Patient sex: M
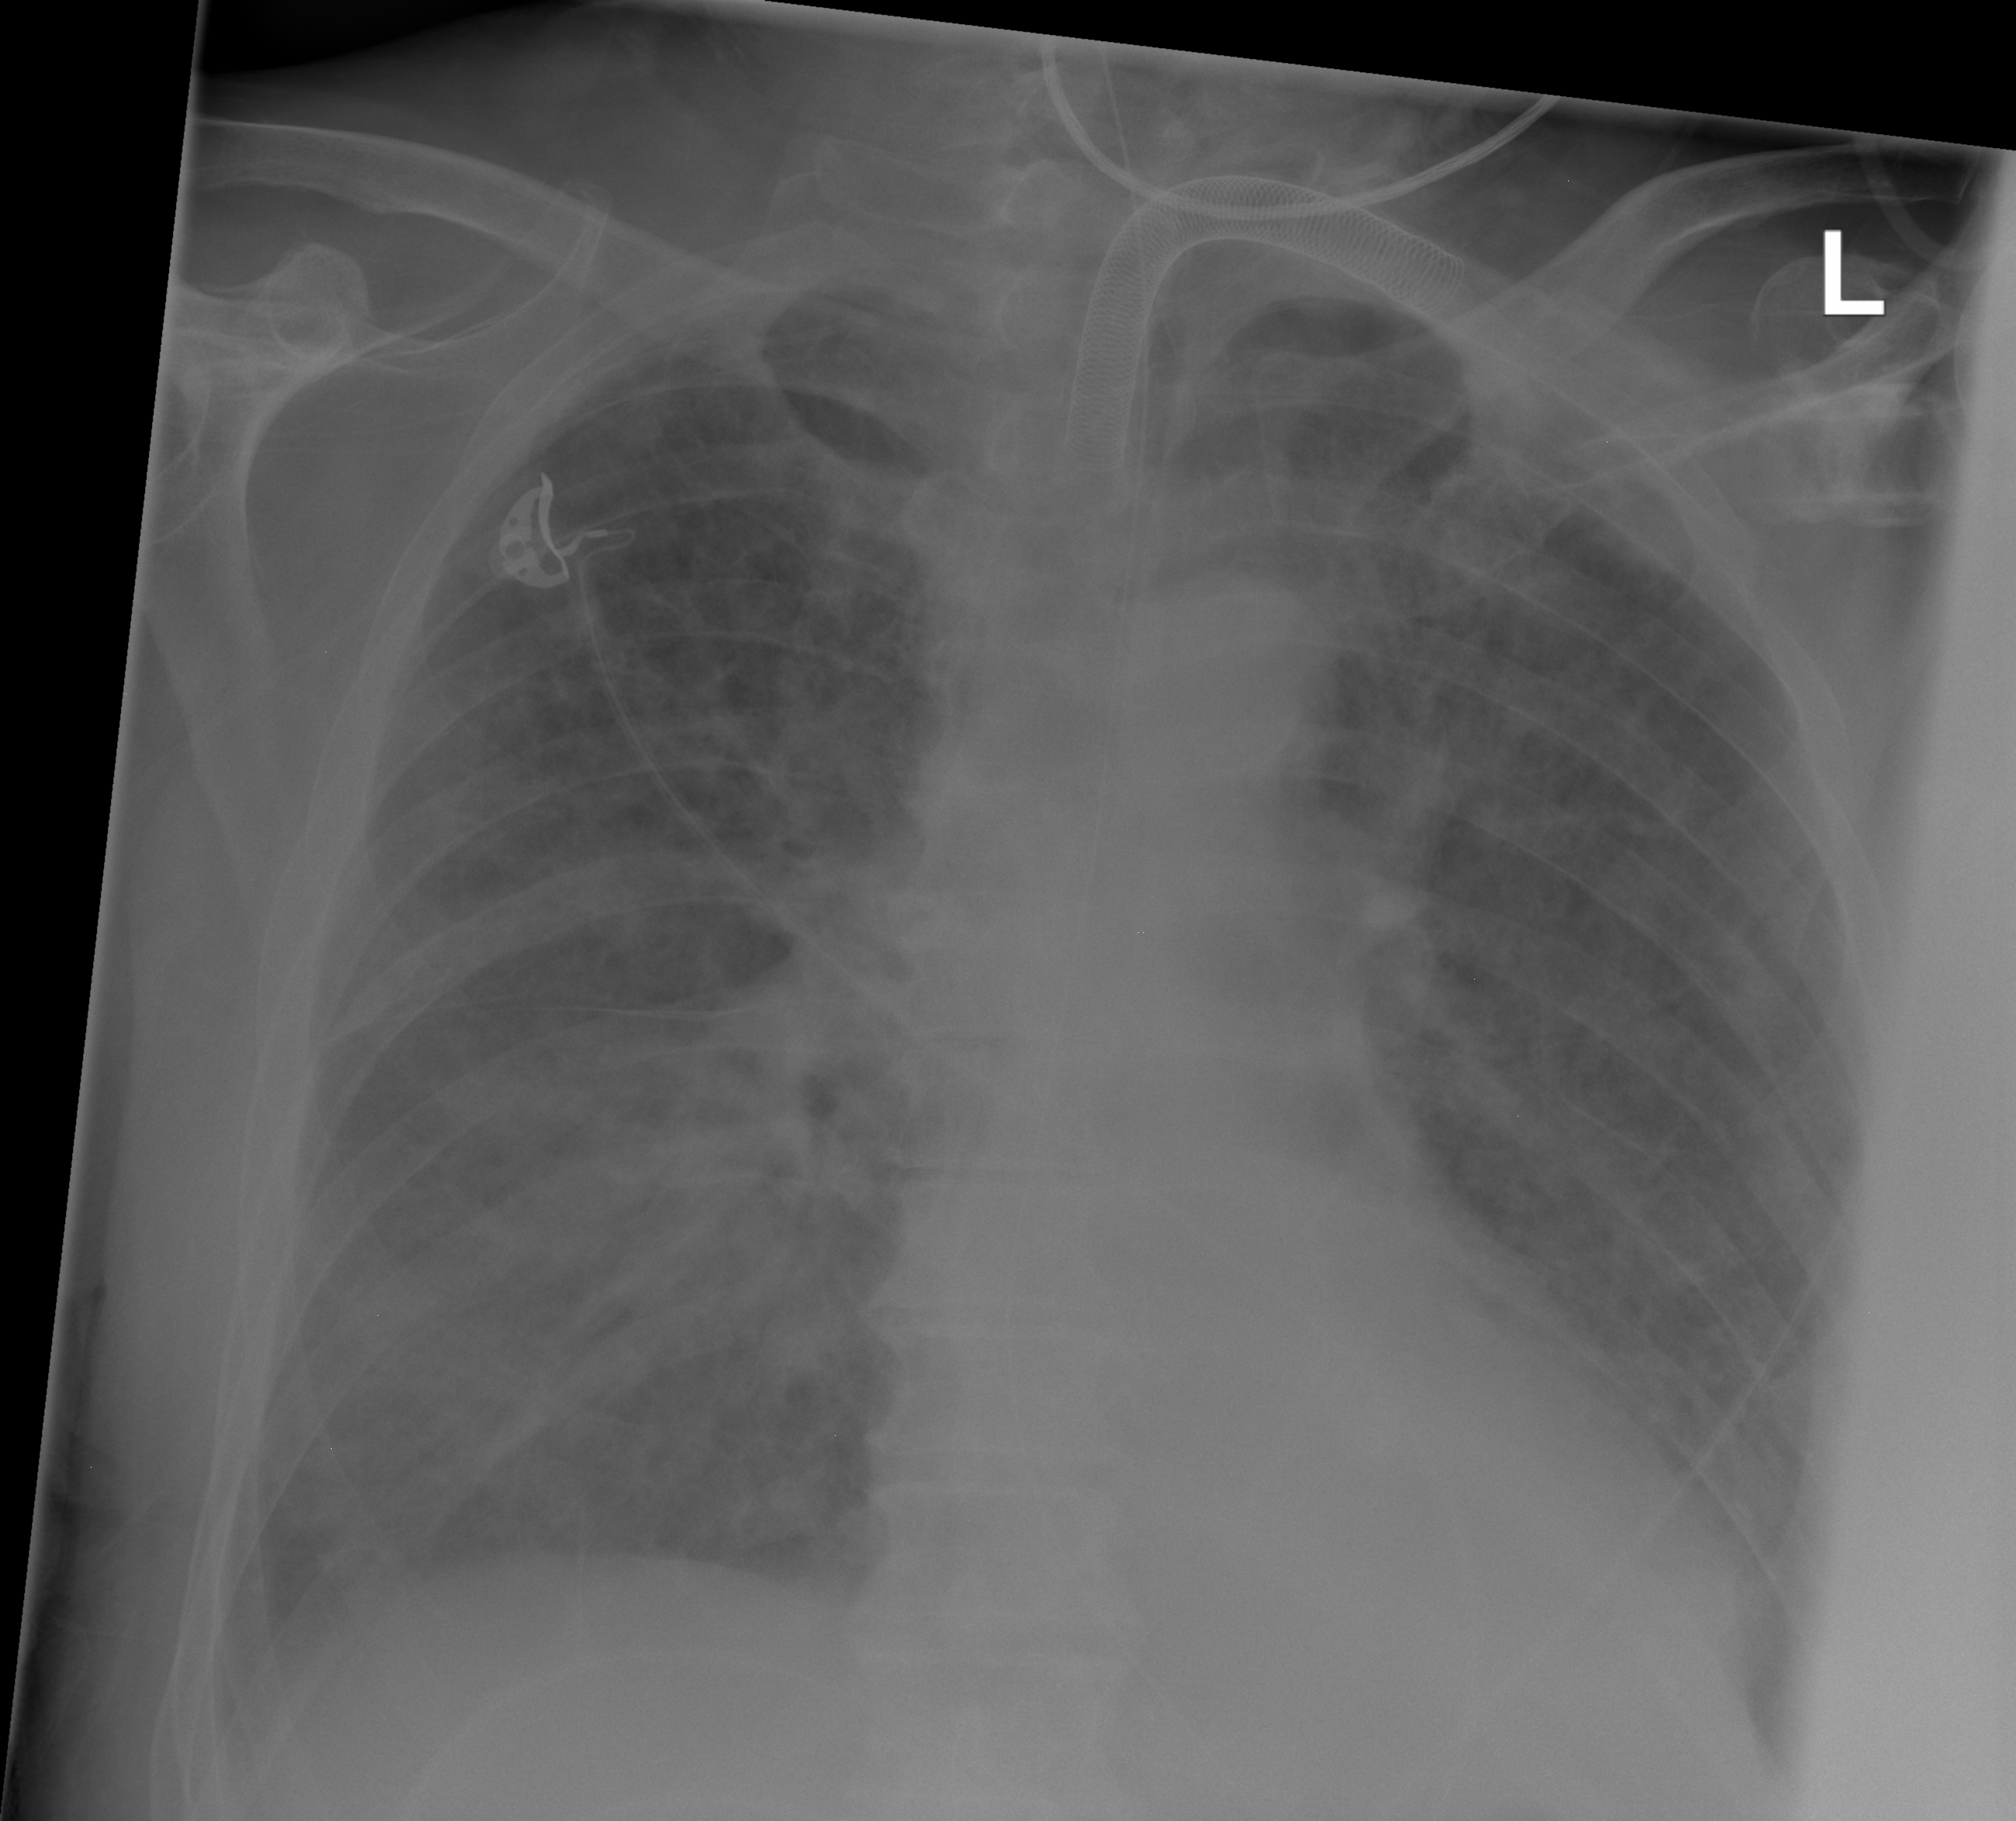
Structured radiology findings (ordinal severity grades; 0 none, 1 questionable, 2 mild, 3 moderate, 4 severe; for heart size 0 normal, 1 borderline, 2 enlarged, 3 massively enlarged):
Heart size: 0
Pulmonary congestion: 3
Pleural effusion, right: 1
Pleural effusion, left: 1
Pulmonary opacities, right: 3
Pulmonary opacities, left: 2
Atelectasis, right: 2
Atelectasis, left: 2